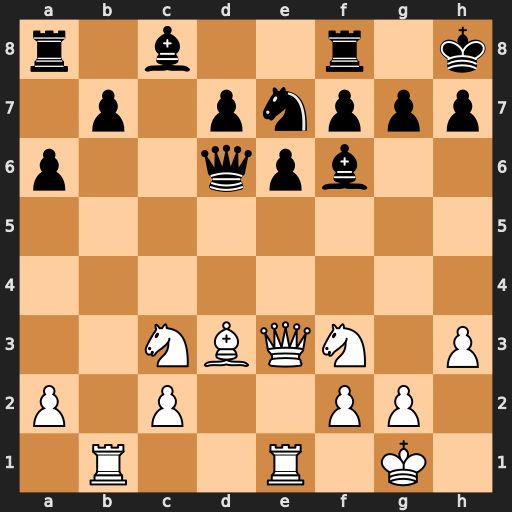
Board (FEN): r1b2r1k/1p1pnppp/p2qpb2/8/8/2NBQN1P/P1P2PP1/1R2R1K1
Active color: w
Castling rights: -
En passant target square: -
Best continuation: Ne4 Nf5 Nxd6